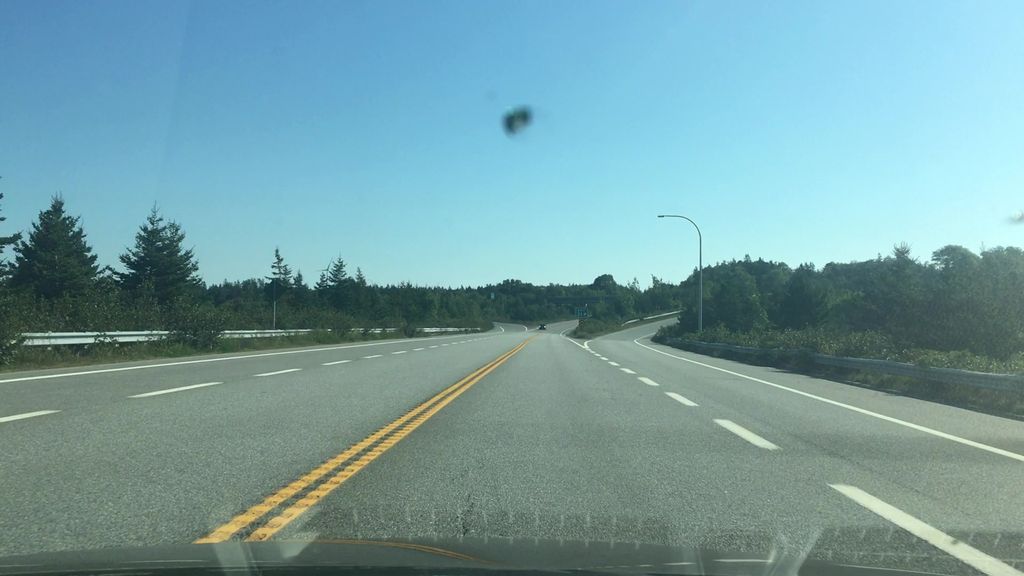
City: halifax